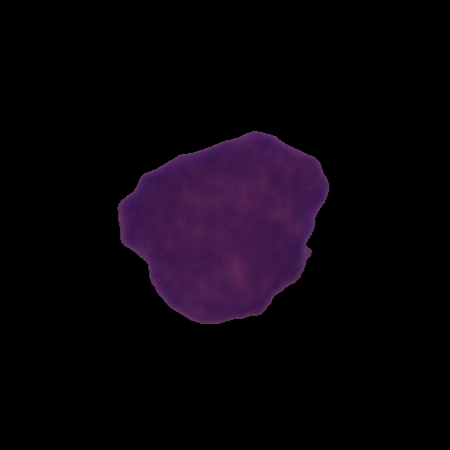
Label: cancer